Question: Given a description of the three-view drawing of a solid figure, find the maximum number of small cubes that the solid figure can be composed of when the three-view constraints are met.
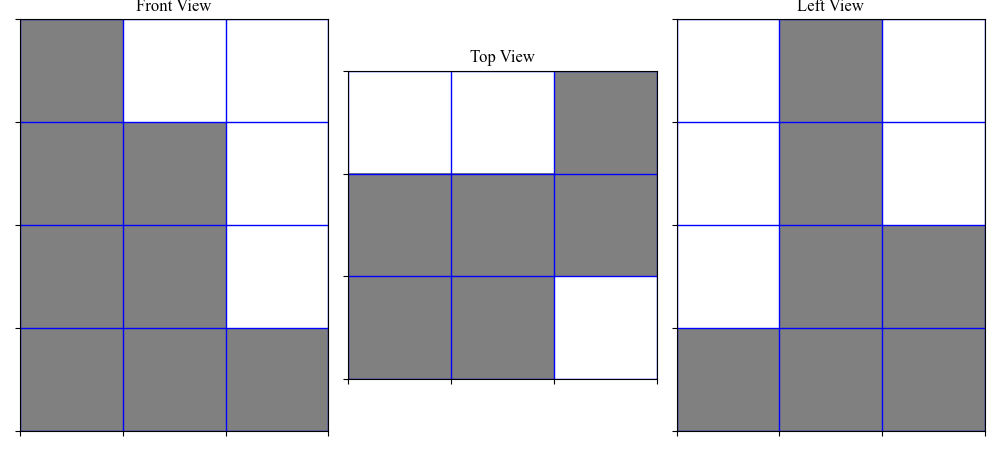
Answer: 13